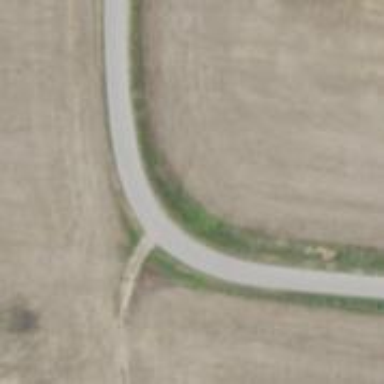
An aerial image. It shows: Secondary road.